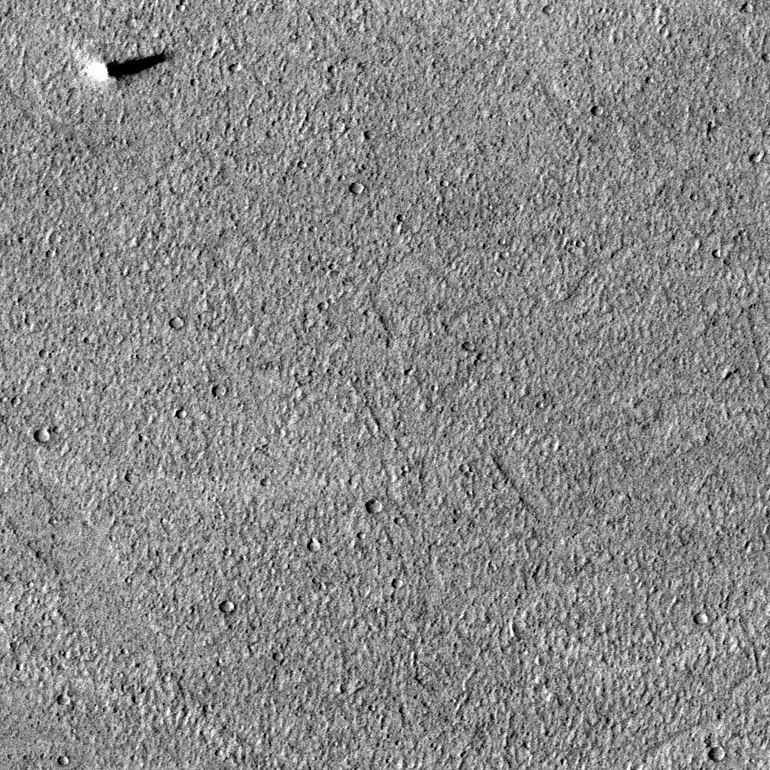
Label: dustdevil